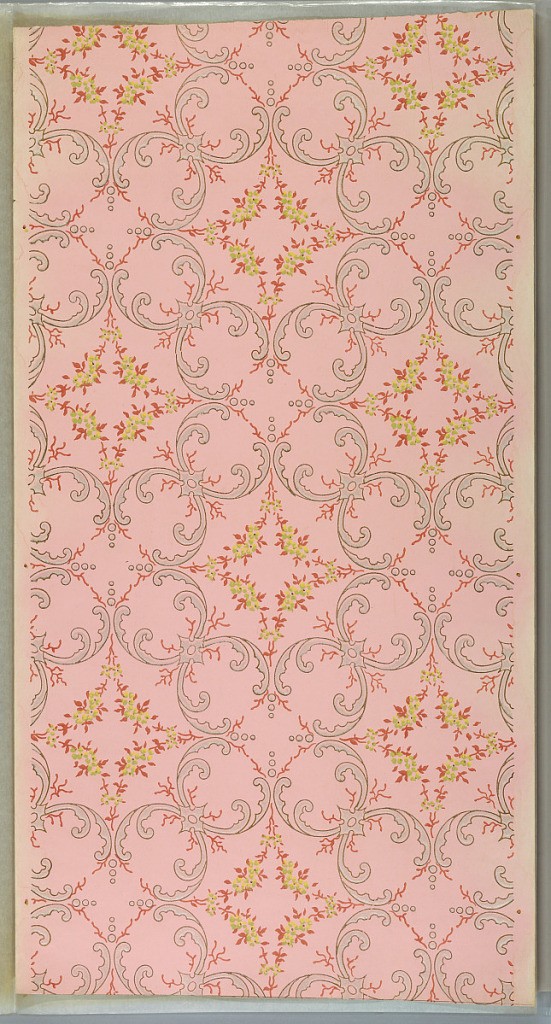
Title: Ceiling paper
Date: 1905–1915
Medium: Machine-printed paper, liquid mica
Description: Overlapping wreaths of foliate scrolls and wreaths of floral vining. Ground shades from white to pink to white. Printed in yellow, green, pink, white mica, and gold mica.